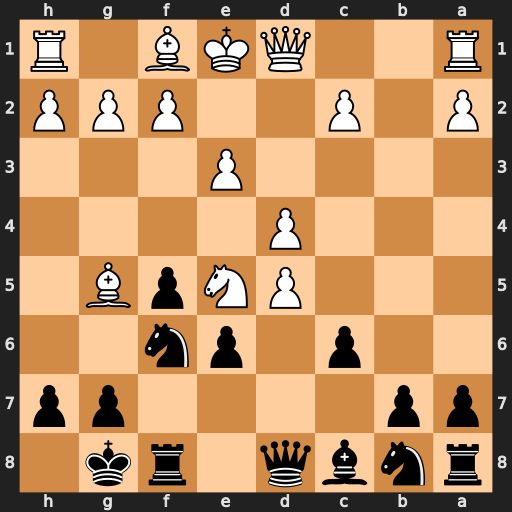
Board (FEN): rnbq1rk1/pp4pp/2p1pn2/3PNpB1/3P4/4P3/P1P2PPP/R2QKB1R
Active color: b
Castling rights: KQ
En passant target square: -
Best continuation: Qa5+ Ke2 Ne4